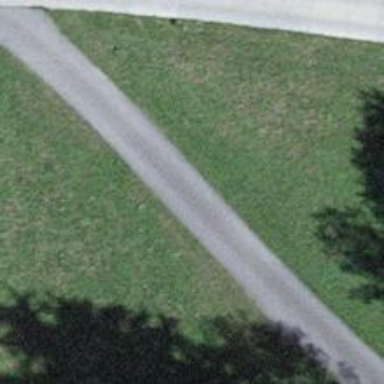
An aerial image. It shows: Track with grade 2 tracktype.